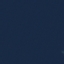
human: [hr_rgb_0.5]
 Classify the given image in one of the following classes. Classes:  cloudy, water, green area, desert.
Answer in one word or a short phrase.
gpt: water